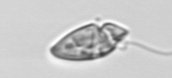
Label: Katodinium_or_Torodinium